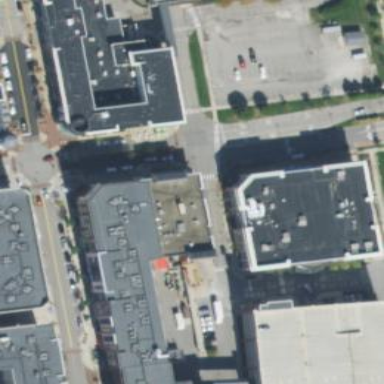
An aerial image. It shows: Retail building in mall.